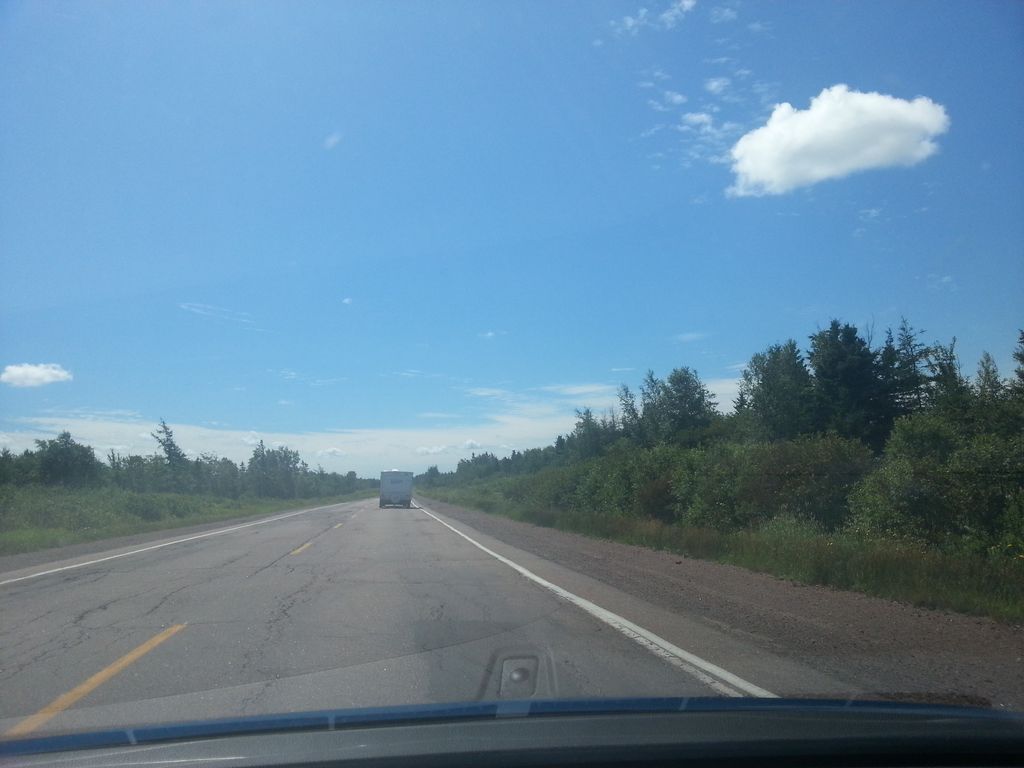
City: charlottetown